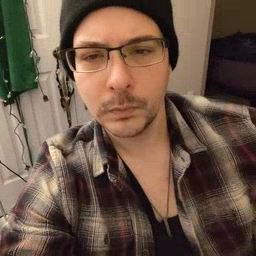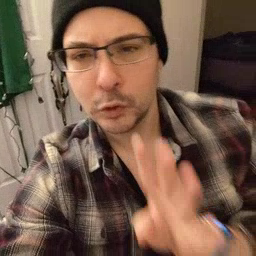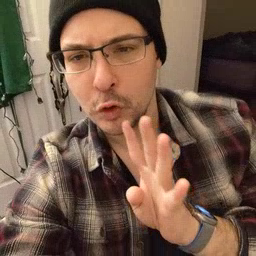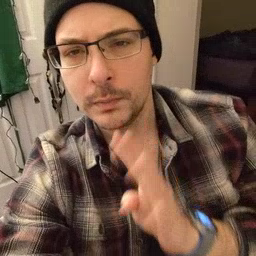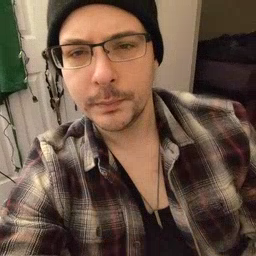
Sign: talk